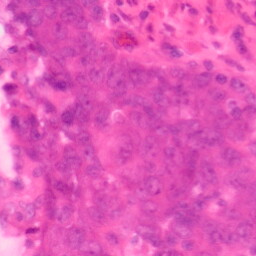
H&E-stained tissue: Colon